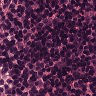
Metastatic tissue present: no